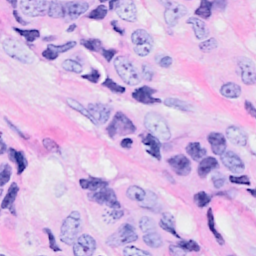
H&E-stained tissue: Breast